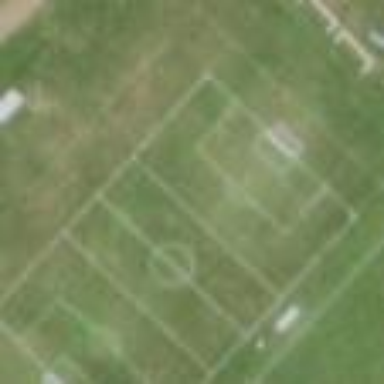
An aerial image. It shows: Soccer pitch for leisureland activities.